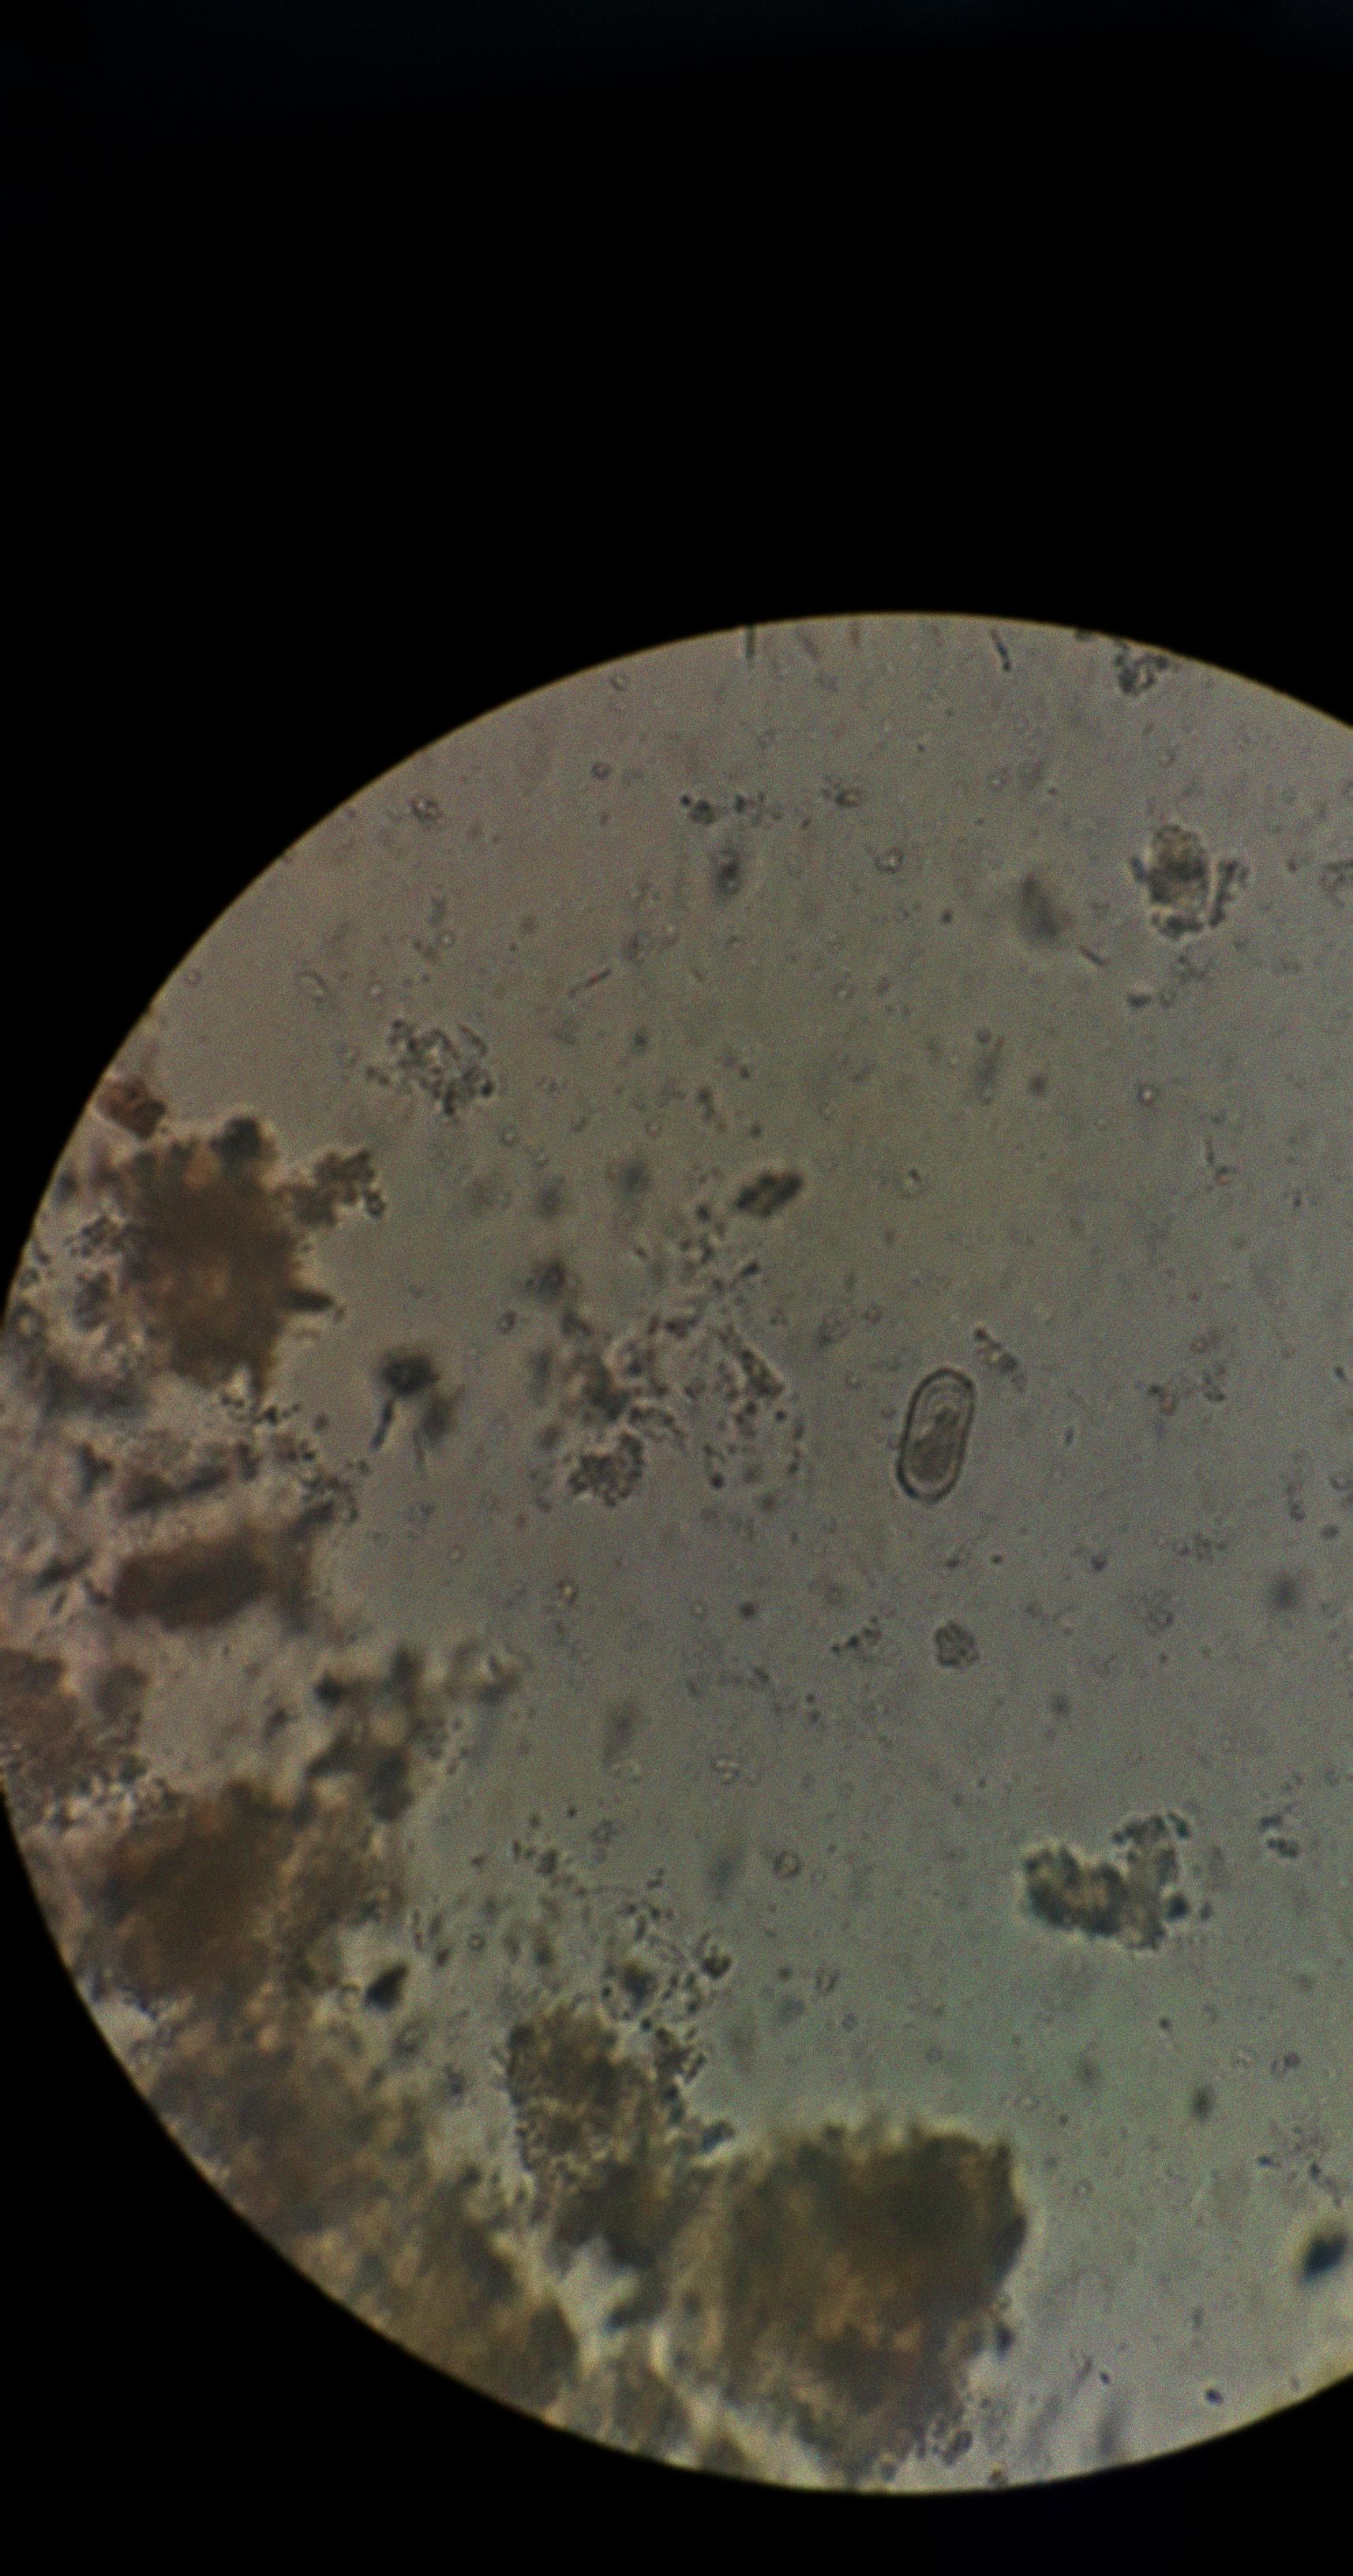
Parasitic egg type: Capillaria philippinensis